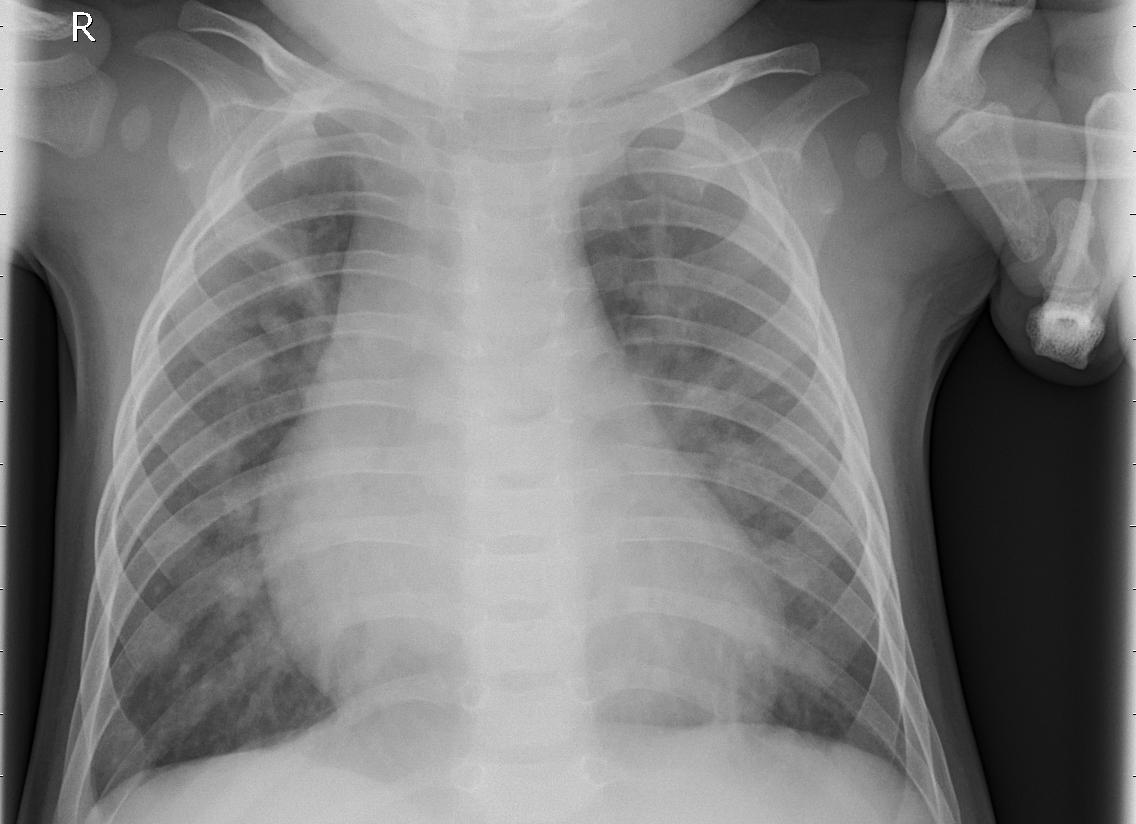
Diagnosis: PNEUMONIA